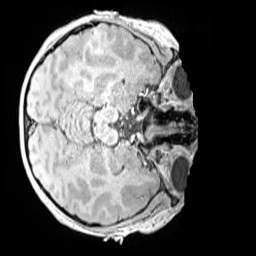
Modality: MP2RAGE
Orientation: axial
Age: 10
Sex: male
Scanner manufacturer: siemens
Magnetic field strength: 3 T
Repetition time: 4 s
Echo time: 0.00299 s